Question: I Have a problem while uploading image to my php page .. i tried this code and its worked and the image uploaded but i can't show it on the page ..
please help ^^
'''
if ($_FILES["img"]["name"]) {
$name = $_FILES["img"]["name"];
$tmp_name = $_FILES['img']['tmp_name'];
$error = $_FILES['img']['error'];
if (!empty($name)) {
$location = '/var/www/html/1.jpg';
if (move_uploaded_file($tmp_name, $location.$name)){
echo 'Image Uploaded';
echo nl2br("
");
echo nl2br("
");
echo <<<HEREDOC
<div style="float:left;margin-right:10px">
<img src="{$location}" alt = "Ur Image" width="400" height="400"/>
</div>
HEREDOC;
}
}
else {
echo 'please choose a file';
}
}
'''

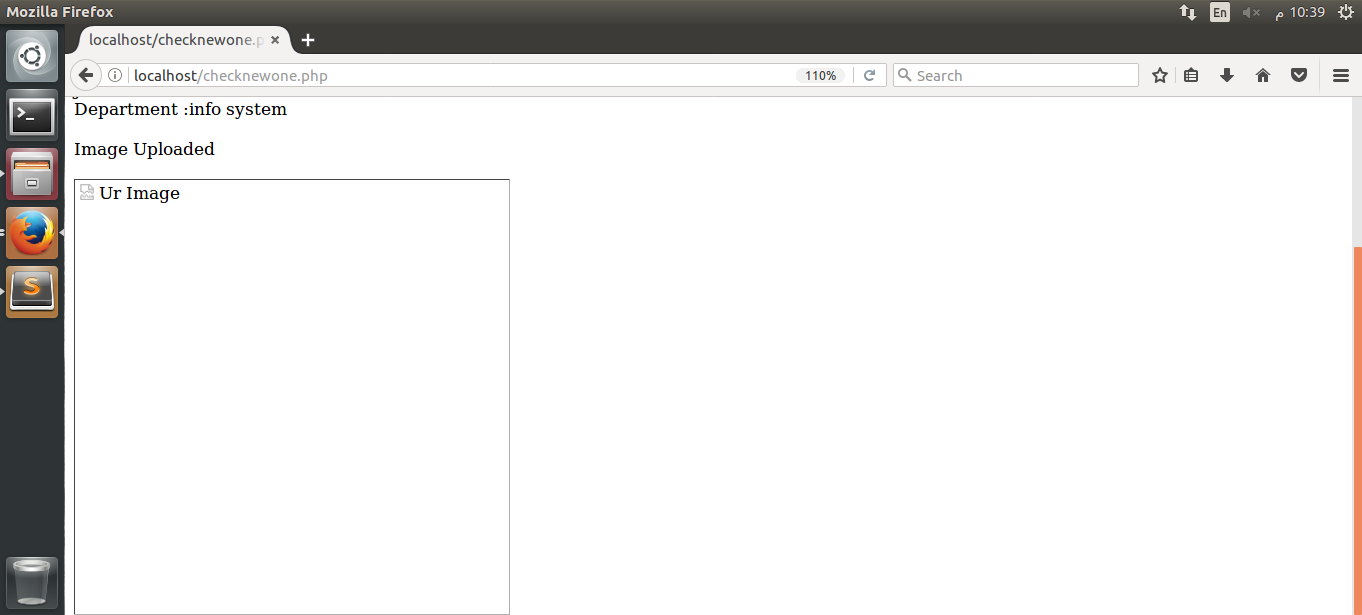
Answer: I have a feeling that the issue is related to your $location variable. When you save the file, you save it to /var/www/html/1.jpg1.jpg since you do $location.$name, but when you try and display it, you only use the $location, which is /var/www/html/1.jpg.
Essentially, change:
'''
<img src="{$location}" alt = "Ur Image" width="400" height="400"/>
'''
to
'''
<img src="{$location.$name}" alt = "Ur Image" width="400" height="400"/>
'''
And as meta pointed out, don't use /var/www/html/... in the image source. If /var/www/html is the root of the website where the PHP file lives, change yout $location variable to
'''
$location = '/var/www/html/';
'''
And change
'''
<img src="{$location}" alt = "Ur Image" width="400" height="400"/>
'''
to
'''
<img src="{$name}" alt = "Ur Image" width="400" height="400"/>
'''